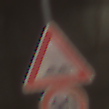
Verkehrszeichen: UnebeneFahrbahn
Zusatzzeichen unten: Geschwindigkeit90
Umgebung: Indoor, Urban
Tageszeit: Midday
Wetter: NotSpecified
Licht: Natural
Jahreszeit: NotSpecified
Kontrast: MediumContrast